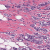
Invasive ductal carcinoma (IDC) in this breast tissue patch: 1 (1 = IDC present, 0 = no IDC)